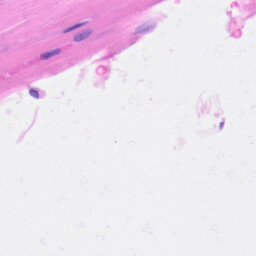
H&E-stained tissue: Heart